Question: I'm working on a and I'm pretty much stuck at this.
I have some text inside 'NSTextView' and I would like to put box around some strings (I have ranges for those substrings).
Any ideas?
Also, perfect solution would be to create something similar that Xcode has, when you type for example '[NSString stringWithFormat: (NSString *), ..)];' Screenshot:

I'm interested in that blue box which suggests what type is expected.
Any help would be really appreciated!
This question is not entirely related to possible duplicate question, since they are working on iOS application with slightly different approach.
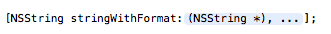
Answer: I'm pretty sure that achieves these effects using <URL>.

It's a pretty big topic though: you need to be proficient with attributed strings, text attachments, the <URL> for doing this sort of thing.